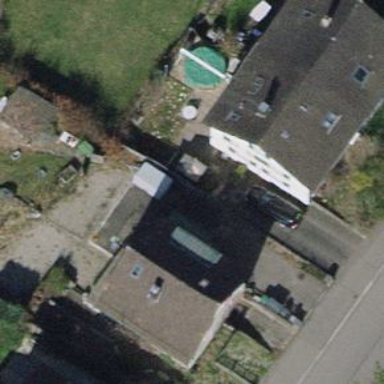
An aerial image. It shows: Semi-detached house.